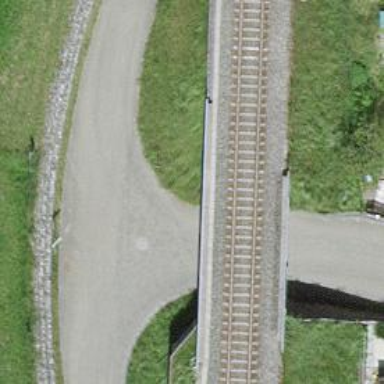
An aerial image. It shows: Track with grade 1 quality.